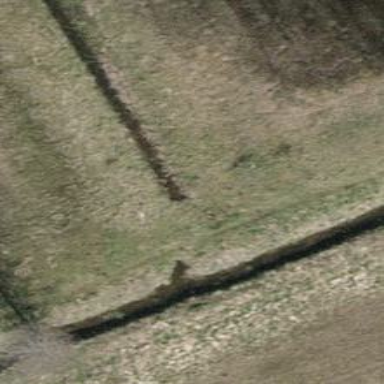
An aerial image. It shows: Ditch barrier.